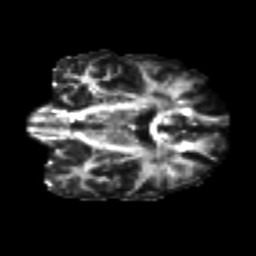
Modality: FA
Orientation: coronal
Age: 47
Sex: male
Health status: healthy
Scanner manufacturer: ge
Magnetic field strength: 3 T
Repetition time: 11 s
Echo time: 0.0637 s